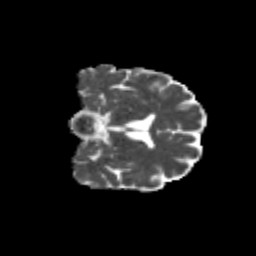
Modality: MD
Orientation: coronal
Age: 68
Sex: male
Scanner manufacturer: siemens
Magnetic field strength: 3 T
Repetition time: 4.71 s
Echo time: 0.0906 s